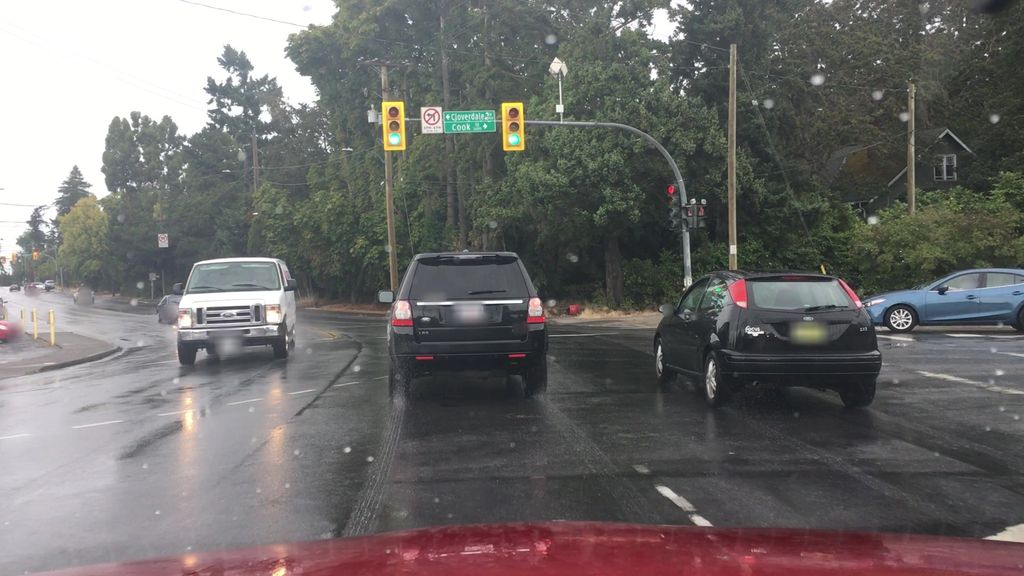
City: victoria